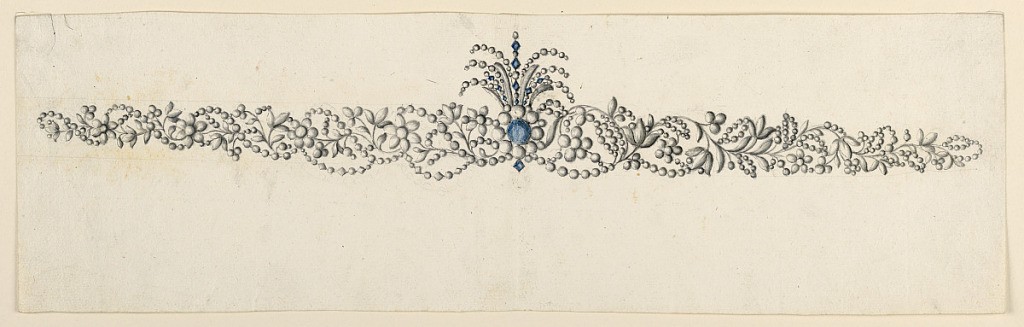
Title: Design for a Coronet with Alternative Suggestions
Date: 1830–40
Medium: Pen and ink, brush and blue, gray watercolor, graphite on paper
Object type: Drawing
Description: Jewelry design for a coronet (small crown) with alternative suggestions, intended to be executed with white and blue diamonds. In the center, a palmette from which rinceaux of flower stems are springing, entwined by chains of diamonds. Added slight graphite sketching.